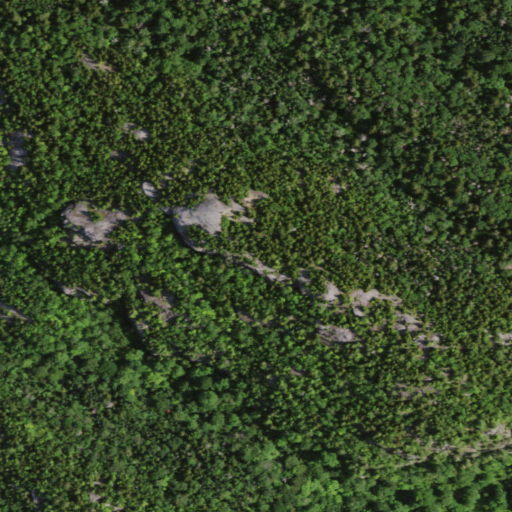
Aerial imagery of mountain in New York named Nubble containing mixed forest, deciduous forest, and evergreen forest